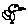
Label: bird